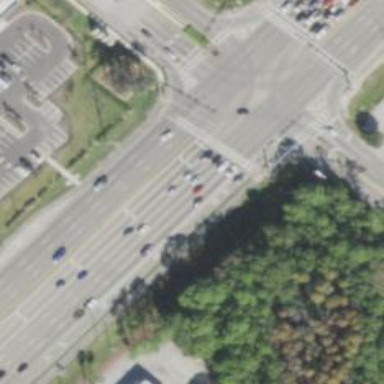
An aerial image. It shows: Marked crossing on the road.